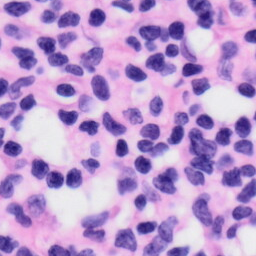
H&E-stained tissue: Skin